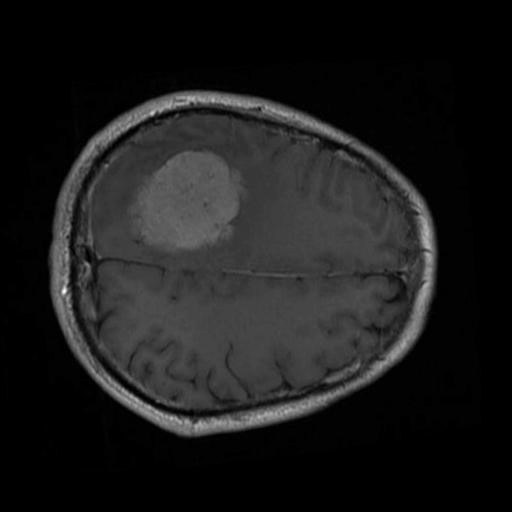
Label: brain_menin